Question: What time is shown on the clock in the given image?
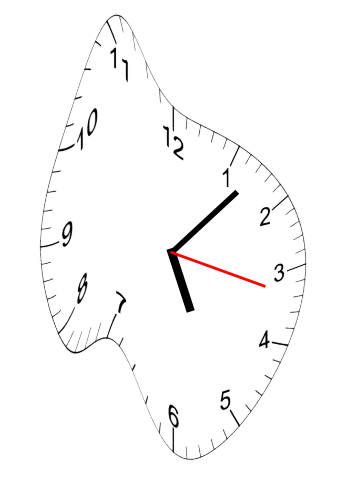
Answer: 05:07:17